Field crop: maize
Growth stage: 1
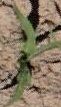
Species: maize